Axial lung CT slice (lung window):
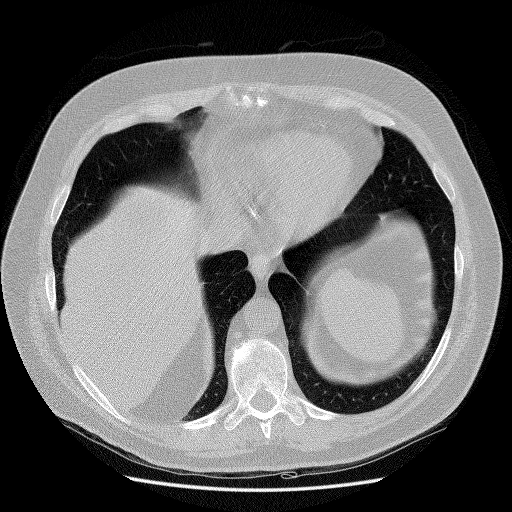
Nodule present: no